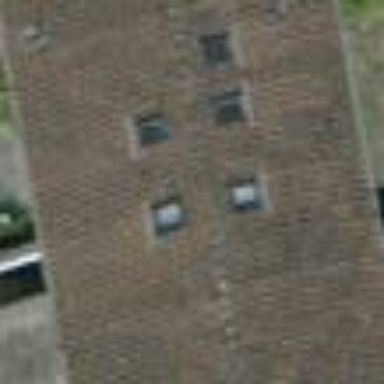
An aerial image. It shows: Building with tiled roof.